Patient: sex M, age 42
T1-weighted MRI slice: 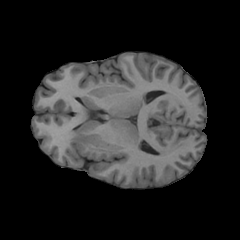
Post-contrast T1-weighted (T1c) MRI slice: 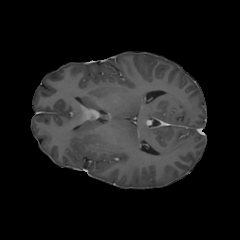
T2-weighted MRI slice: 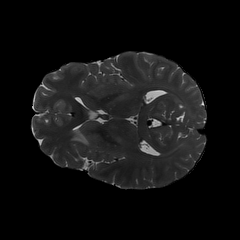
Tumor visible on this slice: yes
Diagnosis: Glioblastoma, IDH-wildtype
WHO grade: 4